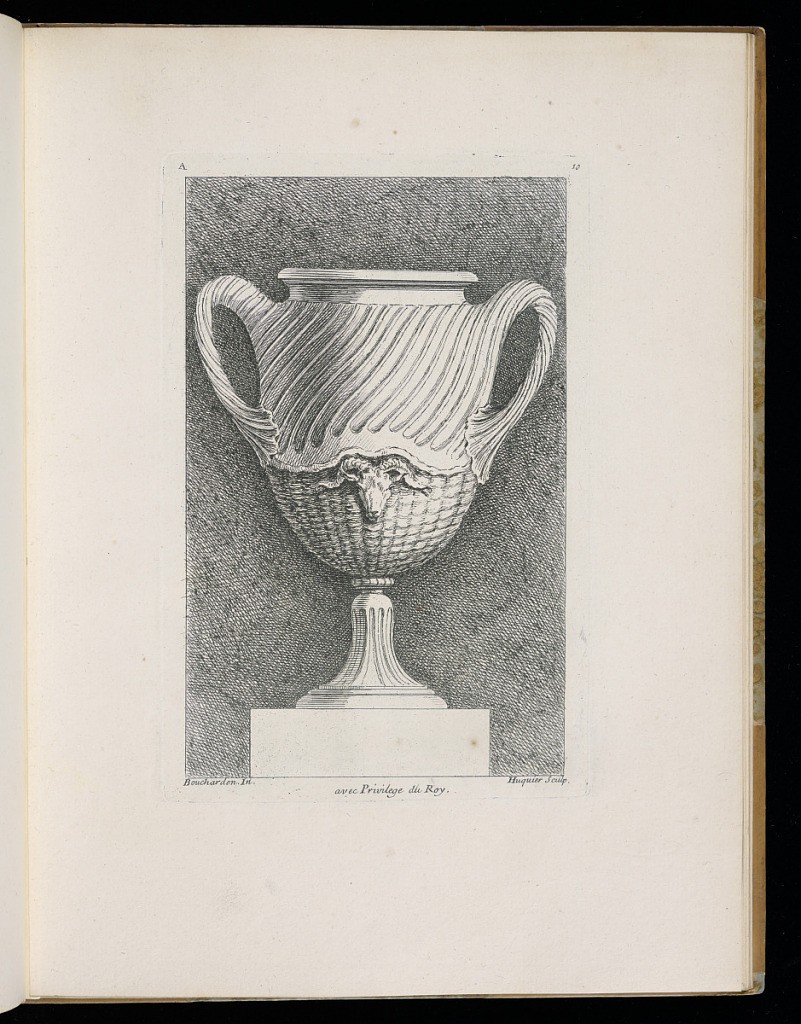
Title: Ornamental Vase Design
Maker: Edme Bouchardon, French, 1698–1762
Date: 1738-1749
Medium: Etching on laid paper
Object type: Print
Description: Vase with two handles. The upper half of the body has diagonal fluting, which extends to, and within, the handles. The bottom half of the body of the vase has a basket weave pattern, and a goat's head knob. The foot of the vase is tall and narrow, with vertical fluting. The vase is elevated on a plain, squared pedestal. The plate is lettered and numbered.